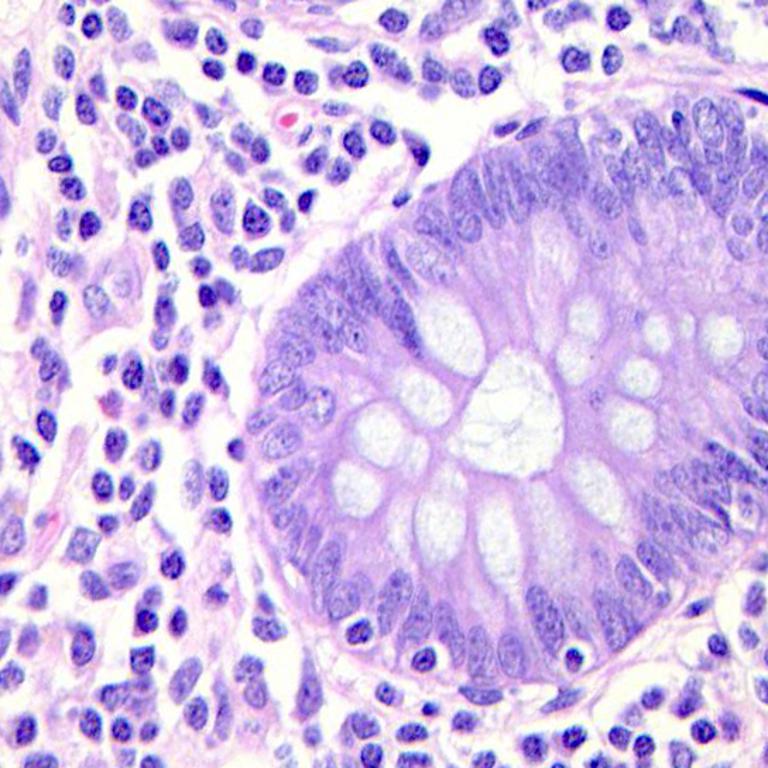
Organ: colon
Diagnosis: benign